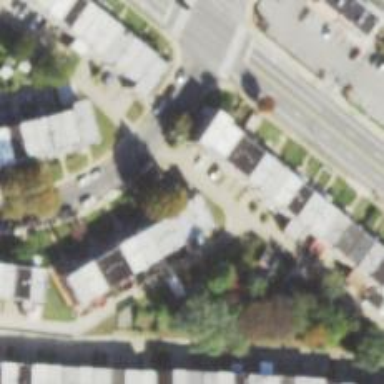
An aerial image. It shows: Alley classified as service road.